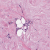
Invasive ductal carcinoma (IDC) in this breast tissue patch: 1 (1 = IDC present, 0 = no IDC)